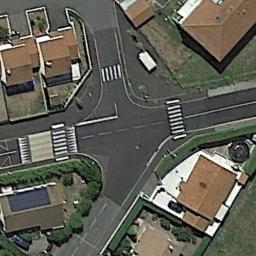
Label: intersection